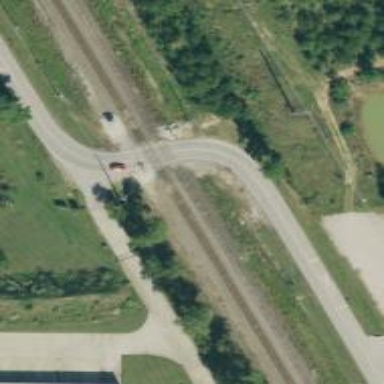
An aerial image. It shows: Abandoned railway siding.